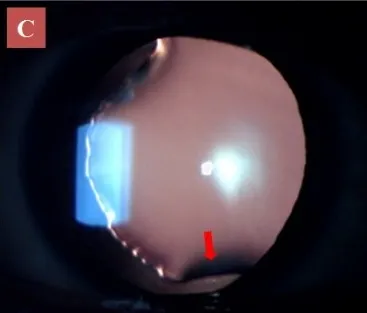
Retroillumination view under mydriasis of the right eye. Showing ectopia lentis with lens coloboma (arrow).
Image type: endoscopy (airway_endoscopy)